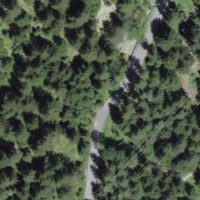
EUNIS habitat code: 45
Species observed at this site:
Hippocrepis emerus